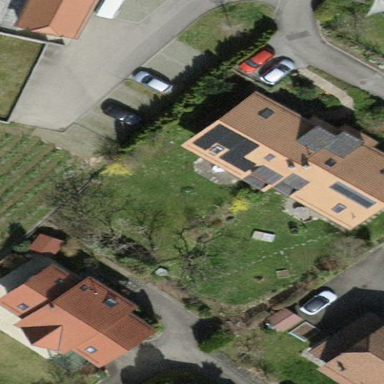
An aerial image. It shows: Semidetached house.